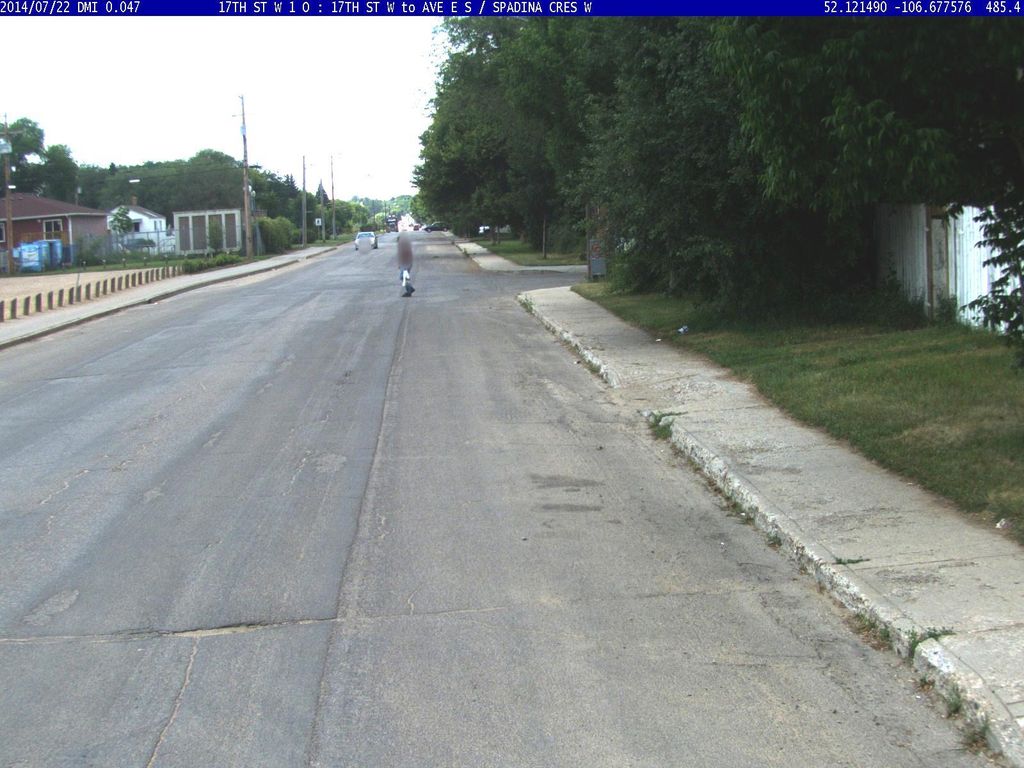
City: saskatoon